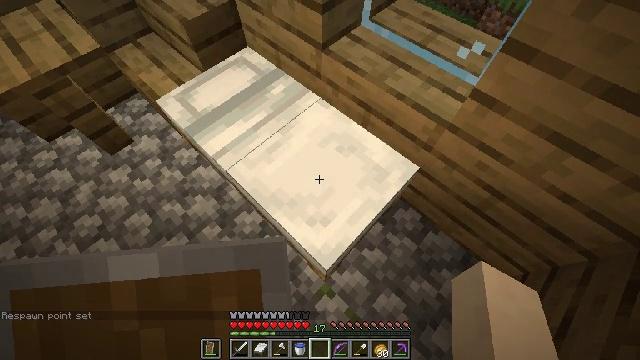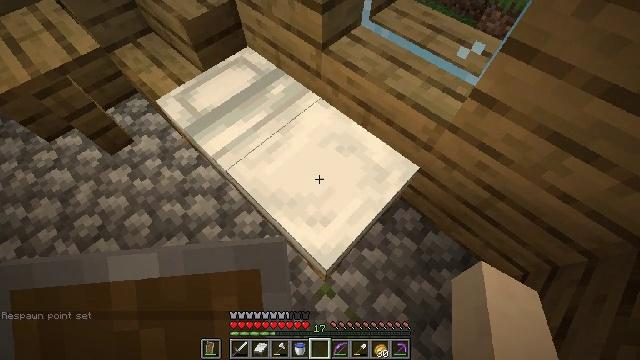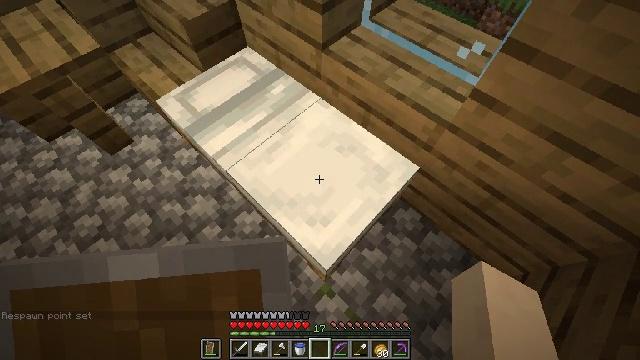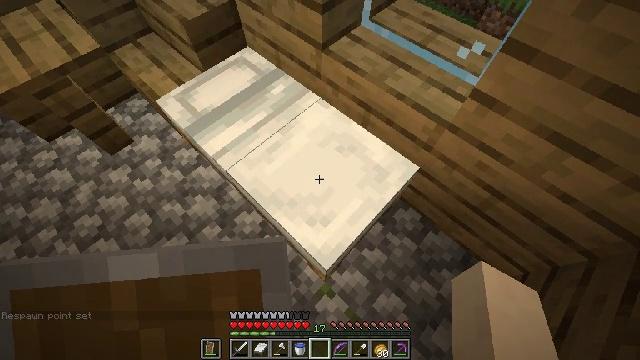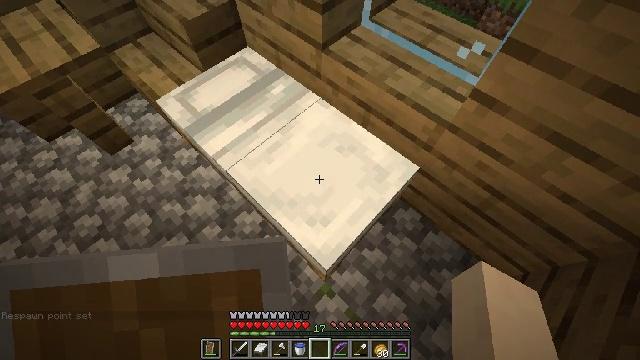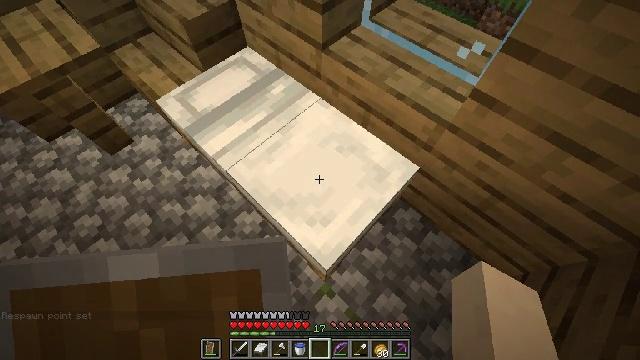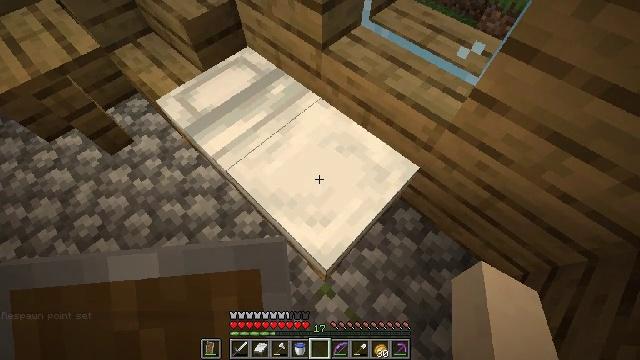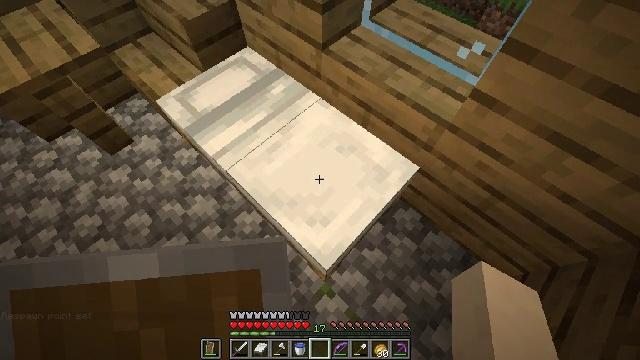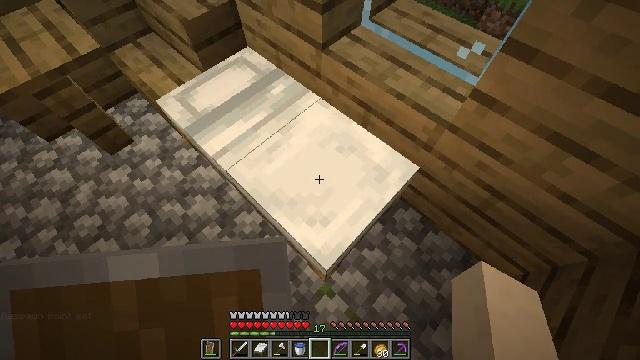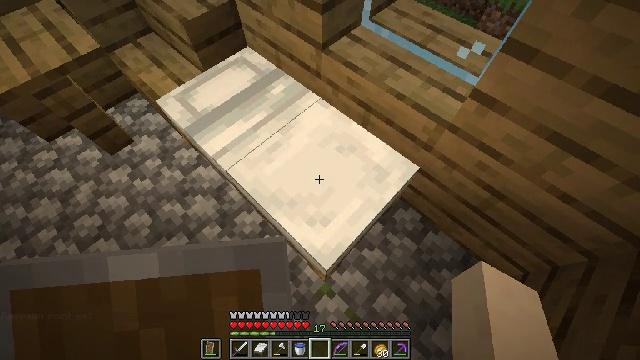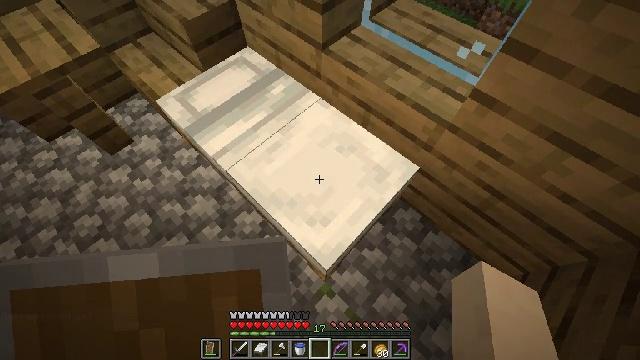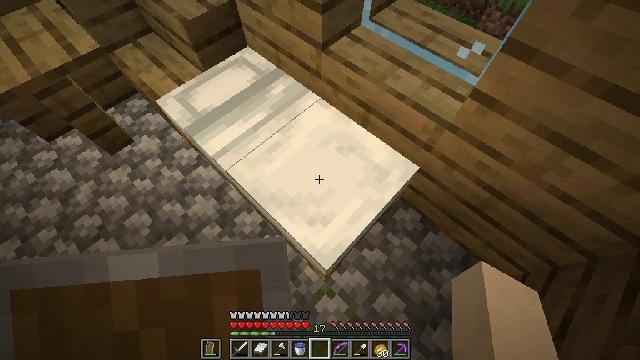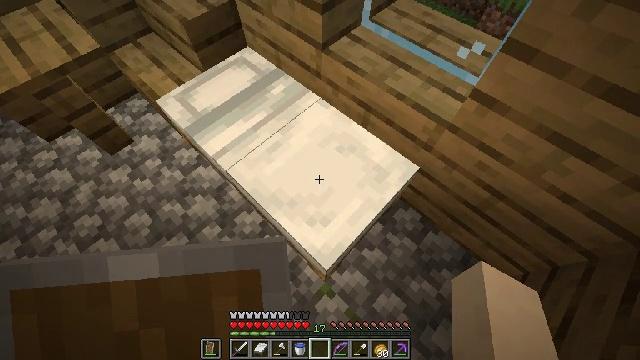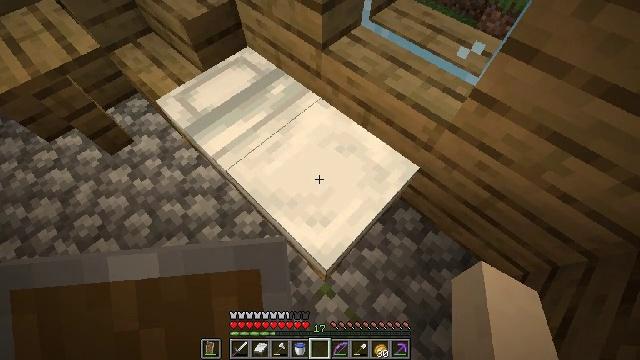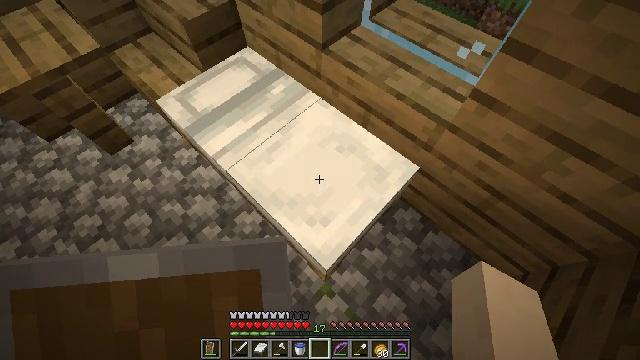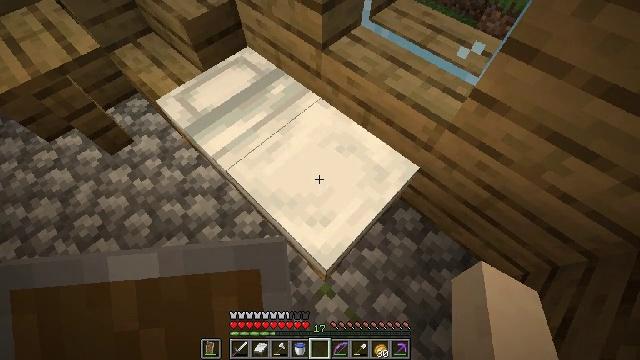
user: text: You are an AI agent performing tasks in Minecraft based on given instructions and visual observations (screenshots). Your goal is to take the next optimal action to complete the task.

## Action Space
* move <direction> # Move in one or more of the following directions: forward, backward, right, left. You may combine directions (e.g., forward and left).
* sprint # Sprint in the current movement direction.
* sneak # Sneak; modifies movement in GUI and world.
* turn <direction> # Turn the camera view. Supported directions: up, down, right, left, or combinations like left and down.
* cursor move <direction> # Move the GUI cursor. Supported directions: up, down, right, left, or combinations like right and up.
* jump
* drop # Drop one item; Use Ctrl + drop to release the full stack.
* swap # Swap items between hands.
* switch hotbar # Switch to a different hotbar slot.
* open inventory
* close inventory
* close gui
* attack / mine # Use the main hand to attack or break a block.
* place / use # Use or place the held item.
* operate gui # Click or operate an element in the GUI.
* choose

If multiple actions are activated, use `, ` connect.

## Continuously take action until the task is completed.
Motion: motion action
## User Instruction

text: Gather sand from the desert.
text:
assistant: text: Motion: no_op
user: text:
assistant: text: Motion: no_op
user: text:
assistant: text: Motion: no_op
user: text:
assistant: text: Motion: no_op
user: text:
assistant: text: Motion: no_op
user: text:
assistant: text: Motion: no_op
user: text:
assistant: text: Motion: no_op
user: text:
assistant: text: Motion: no_op
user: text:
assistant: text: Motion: no_op
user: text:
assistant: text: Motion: no_op
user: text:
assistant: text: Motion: no_op
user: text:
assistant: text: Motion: no_op
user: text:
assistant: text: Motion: no_op
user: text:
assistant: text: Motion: no_op
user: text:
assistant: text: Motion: no_op
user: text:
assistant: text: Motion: no_op
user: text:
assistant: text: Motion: no_op
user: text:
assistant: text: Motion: no_op
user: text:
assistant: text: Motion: no_op
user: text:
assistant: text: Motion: no_op
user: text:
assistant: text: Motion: no_op
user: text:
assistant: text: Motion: no_op
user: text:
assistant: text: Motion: turn up
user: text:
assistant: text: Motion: turn up
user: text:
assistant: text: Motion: no_op
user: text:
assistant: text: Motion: no_op
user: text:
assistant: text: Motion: use / place
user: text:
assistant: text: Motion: use / place
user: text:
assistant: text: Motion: use / place
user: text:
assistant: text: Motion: no_op